Question: Please take a look at the picture below.
When we create an object in java with the 'new' keyword, we are getting a memory address from the OS.
When we write 'out.println(objName)' we can see a "special" string as output. My questions are:
1. What is this output?
2. If it is memory address which given by OS to us: a) How can I convert this string to binary? b) How can I get one integer variables address?

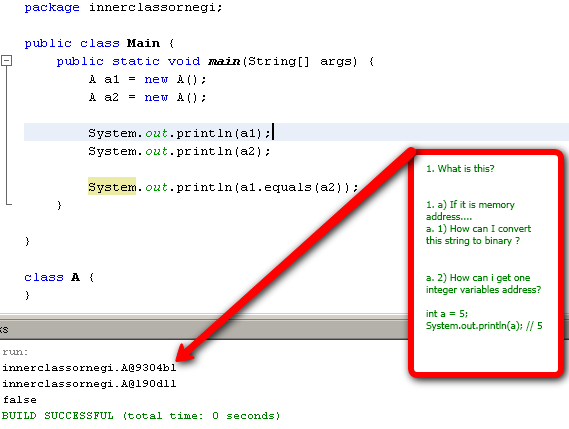
Answer: That is the class name and <URL> you can't rely on it being anything.
Getting the memory addresses of variables is meaningless within Java, since the JVM is at liberty to implement objects and move them as it seems fit (your objects may/will move around during garbage collection etc.)
<URL> will give you an integer in binary form.